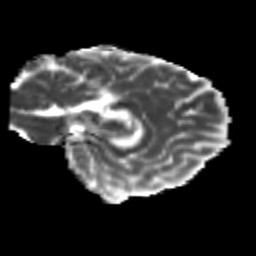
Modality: MD
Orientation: sagittal
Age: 21
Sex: female
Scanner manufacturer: siemens
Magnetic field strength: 3 T
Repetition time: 3.5 s
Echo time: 0.104 s